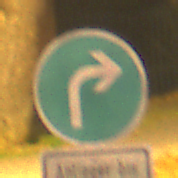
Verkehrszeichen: VorgeschriebeneFahrtrichtungRechts
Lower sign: SonstigeFahrzeugePersonengruppenFrei3
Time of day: Night
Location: Outdoor (Urban)
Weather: Clear
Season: NotSpecified
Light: Artificial